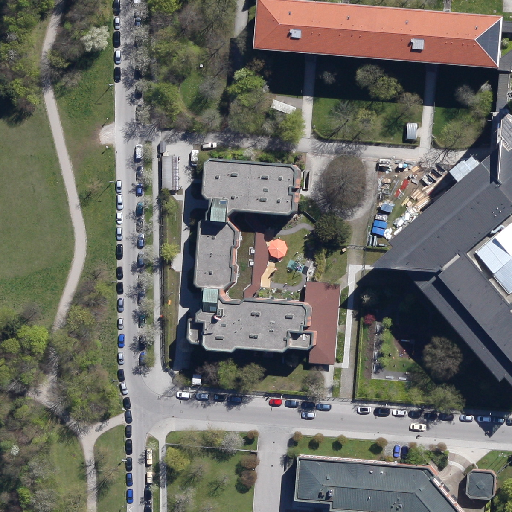
Referring expression: paved road along with tree